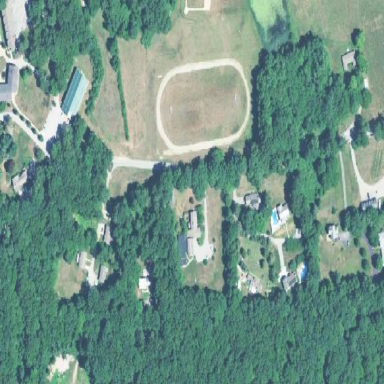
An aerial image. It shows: School.